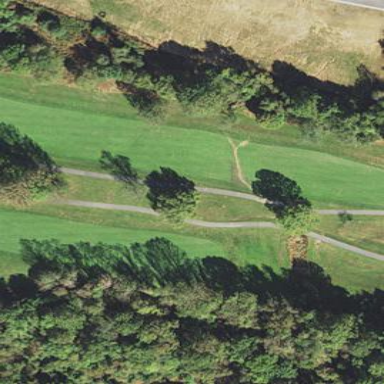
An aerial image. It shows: Golf fairway surrounded by grass.